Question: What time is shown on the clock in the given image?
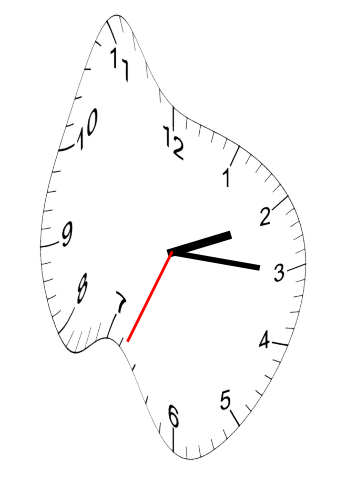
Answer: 02:15:34